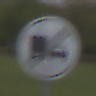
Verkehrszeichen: EndeUeberholverbotKraftfahrzeuge
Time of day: Midday
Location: Outdoor (Suburban)
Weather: Overcast
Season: NotSpecified
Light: Natural